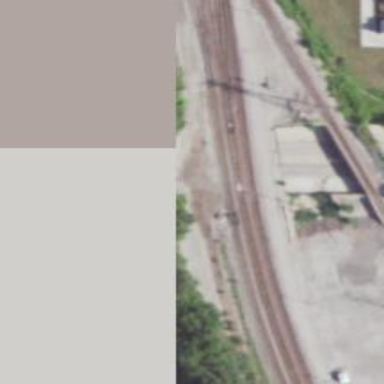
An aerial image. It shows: Abandoned railway bridge.